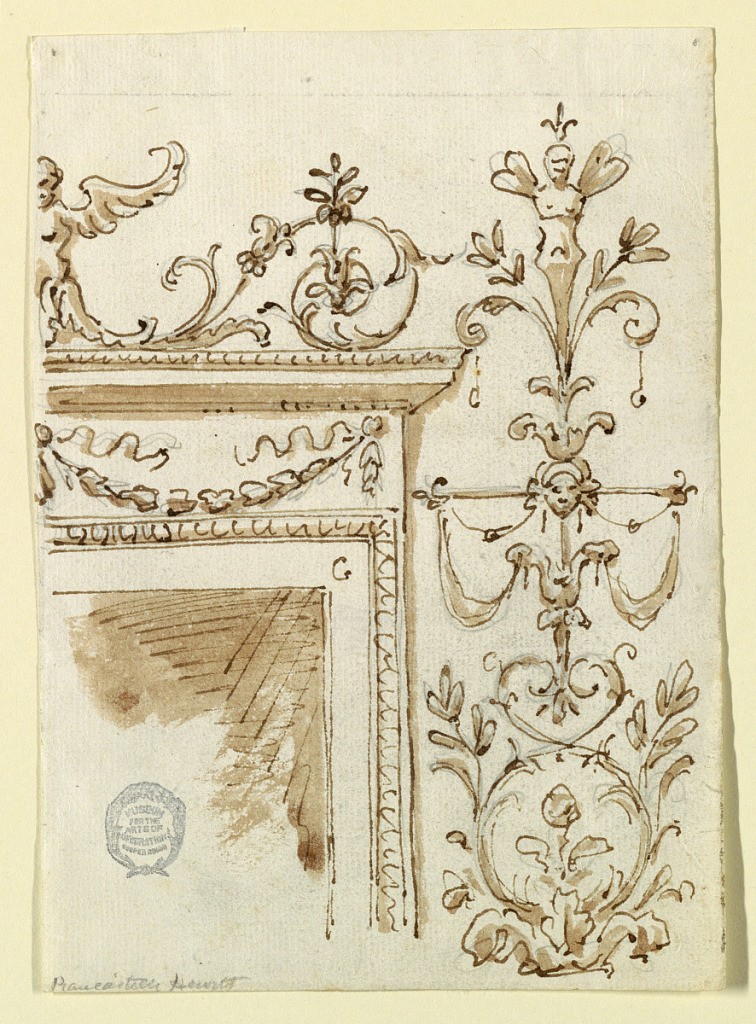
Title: Project for a Chimneypiece
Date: late 18th century
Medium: Graphite, pen and ink, brush and sepia on paper
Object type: Drawing
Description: The right half of a chimneypiece. In the frieze are festoons. Above the entablature is a rinceau springing from a winged half-figure in the center. Beside is a candelabrum of floral motifs springing from a chalice and a herm with the wings of a butterfly.